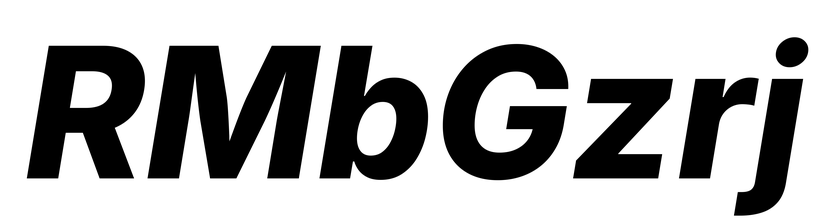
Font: Inter-Italic_ExtraBold_Italic